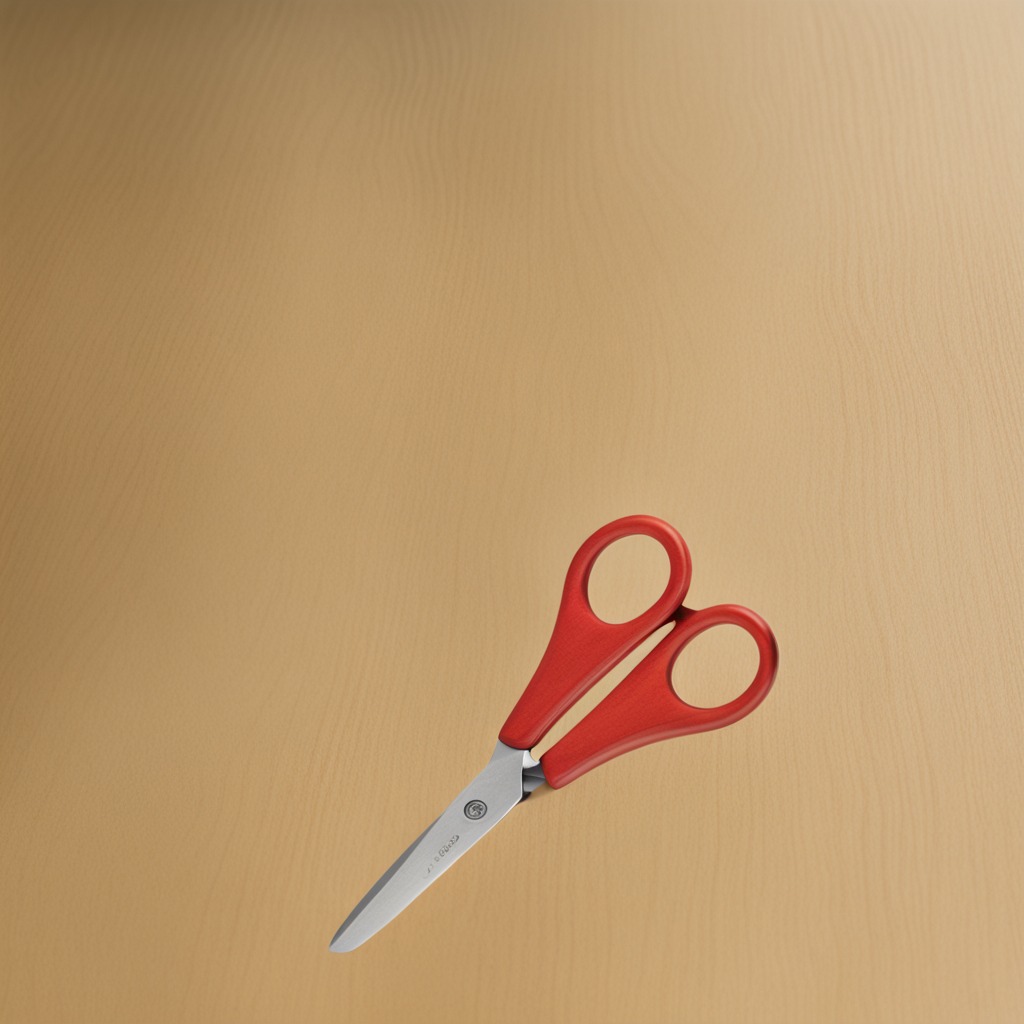
A scissor lying on the plywood surface in a paint workshop lit by afternoon window light.